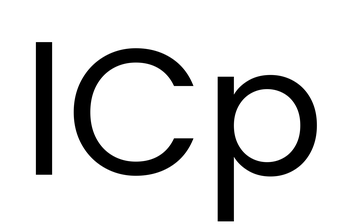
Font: Poppins-Regular